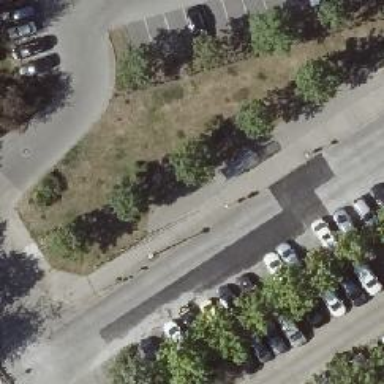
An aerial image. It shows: Sidewalk.